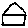
Label: house